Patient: sex M, age 45
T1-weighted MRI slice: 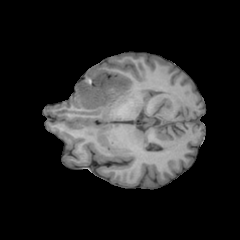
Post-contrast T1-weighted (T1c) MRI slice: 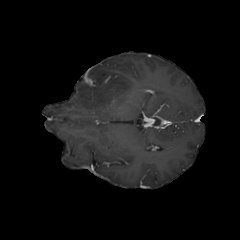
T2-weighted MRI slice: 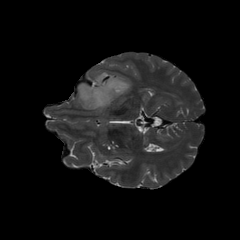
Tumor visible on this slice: yes
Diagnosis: Oligodendroglioma, IDH-mutant, 1p/19q-codeleted
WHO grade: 2